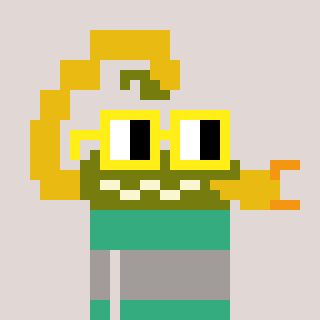
a pixel art character with square yellow glasses, a scorpion-shaped head and a teal-colored body on a warm background